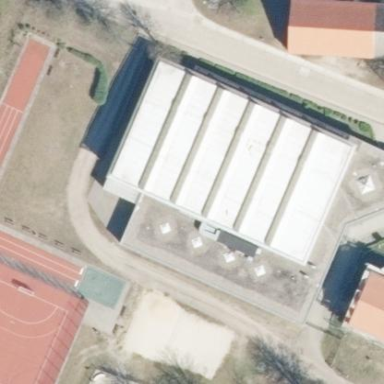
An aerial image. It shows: Sports centre with sports hall.